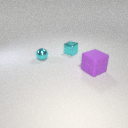
small cyan metal sphere to the left of small cyan metal cube